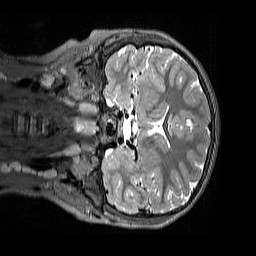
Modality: T2w
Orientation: coronal
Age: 11
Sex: female
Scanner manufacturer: siemens
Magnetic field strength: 3 T
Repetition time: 3.2 s
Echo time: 0.408 s